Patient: sex M, age 57
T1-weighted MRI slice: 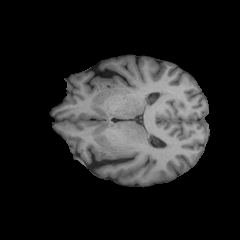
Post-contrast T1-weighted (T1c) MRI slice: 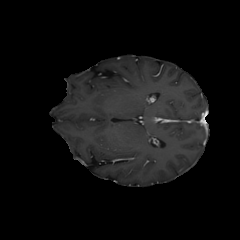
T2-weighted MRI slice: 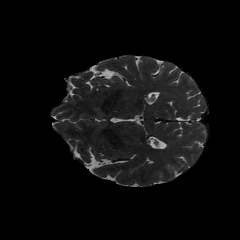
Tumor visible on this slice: no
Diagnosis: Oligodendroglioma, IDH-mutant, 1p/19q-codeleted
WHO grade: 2